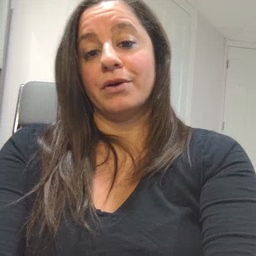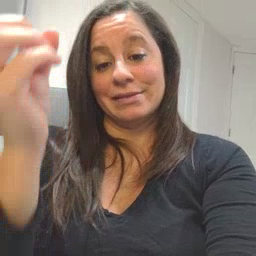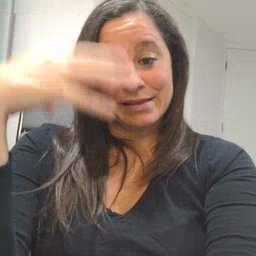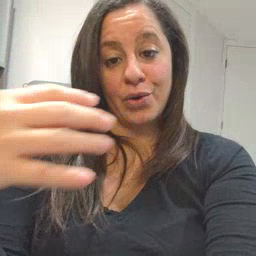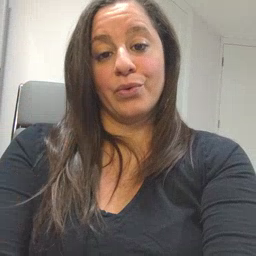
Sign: shower